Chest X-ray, PA view. Patient: 47 years old, sex M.
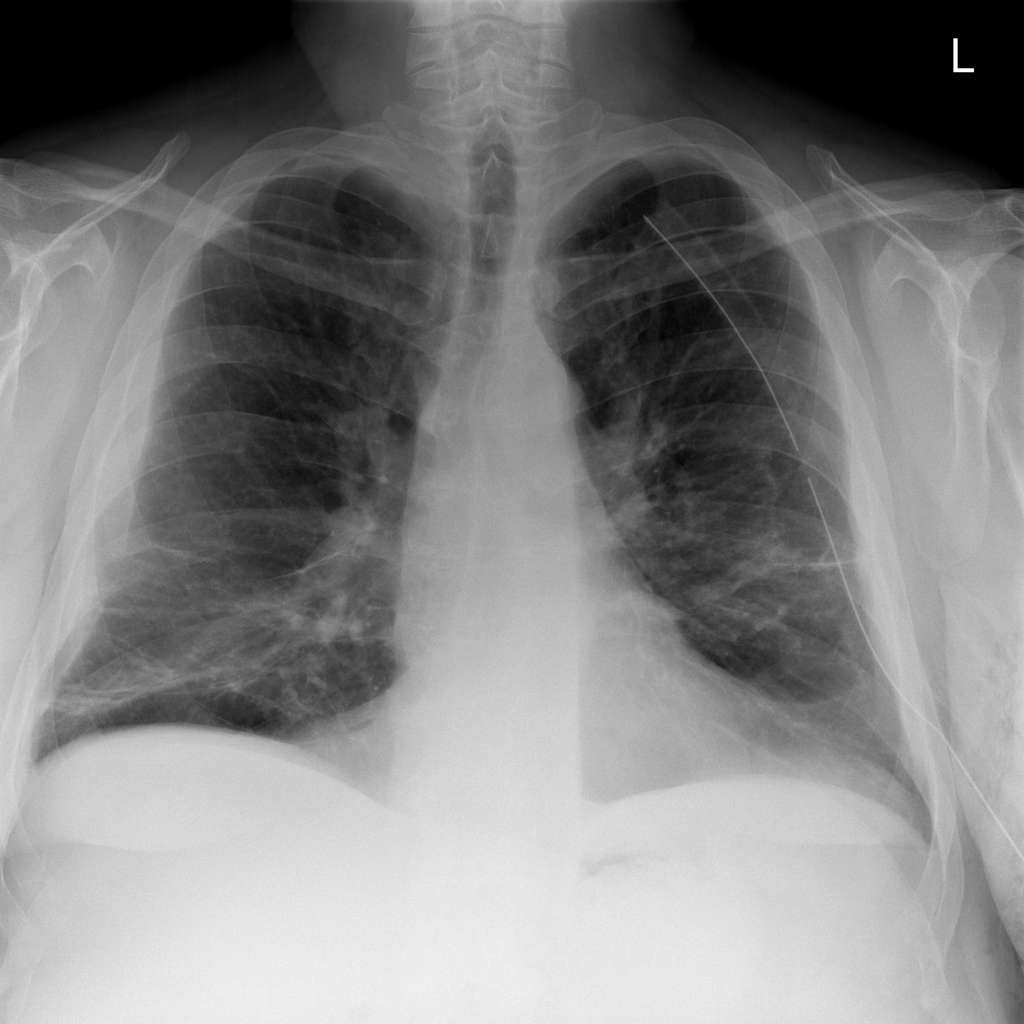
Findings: Atelectasis, Emphysema